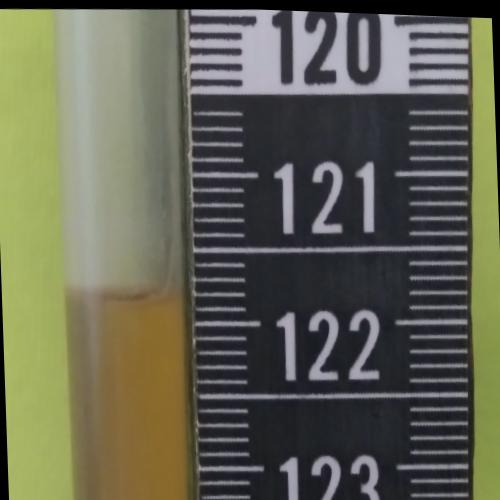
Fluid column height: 121.8 cm